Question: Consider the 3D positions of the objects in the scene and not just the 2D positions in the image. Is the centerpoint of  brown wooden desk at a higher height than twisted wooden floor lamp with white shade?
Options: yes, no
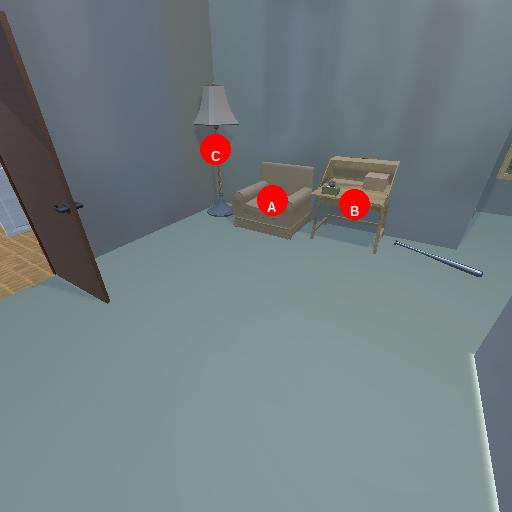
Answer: yes